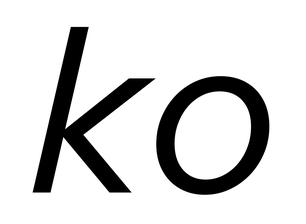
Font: InstrumentSans-Italic_Italic